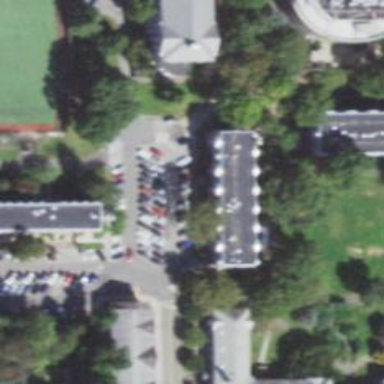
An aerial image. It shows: University building.